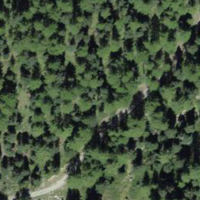
EUNIS habitat code: 43
Species observed at this site:
Boloria titania
Pinus cembra
Nucifraga caryocatactes